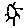
Label: sun